Interaction volume radius: 10 \u00c5
Interaction volume height: 45 \u00c5
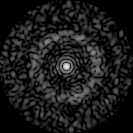
Disorder parameter: 0.8308